Aerial crown-view tile of a tropical tree (Barro Colorado Island, Panama), acquired 20250818:
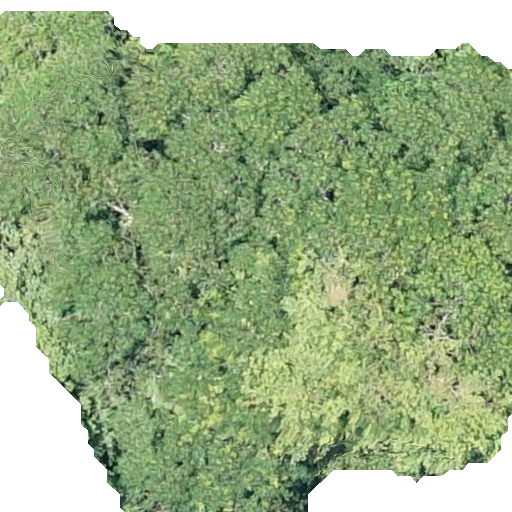
Species: Hura crepitans
GBIF accepted scientific name: Hura crepitans
Crown area: 375.69 m²